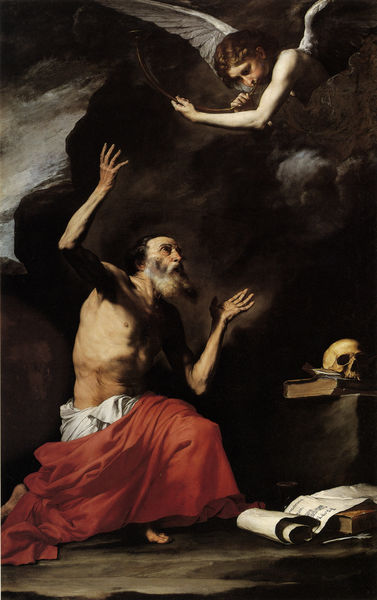
Titel: Der Heilige Hieronymus und der richtende Engel
Künstler: Jusepe de Ribera
Standort: Neapel
Institution: Museo di Capodimonte
Schlagwörter: berg, blätter, dunkel, feder, felsen, flügel, gestein, gewitter, haut, himmel, kopf, mann, nackt, schatten, weiß, wolken, braun, brust, finger, grau, hell, licht, schwarz, tisch, rot, tuch, wolke, alt, bart, arme, barock, bibel, falten, mensch, messer, schädel, stein, tod, tot, vollbart, gesten, hände, instrument, erde, natur, boden, gewand, höhle, engel, helldunkel, putte, schrift, bücher, papier, düster, alter mann, fels, angst, detail, finster, überwurf, faltenwurf, halbnackt, zehen, dünn, oben, vanitas, memento mori, alter, erschrecken, moses, buch, rippen, schriften, furcht, offenbarung, bedrohlich, beten, altar, rolle, pergament, totenkopf, jesus, hunger, kniend, vision, erscheinung, heiliger, schriftrolle, schriftstück, erleuchtung, posaune, totenschädel, brustkorb, erbarmen, blasen, göttlich, josef, verkündigung, mager, trompete, eremit, hieronymus, einsiedler, anges, verkündung, busse, caravaggio, hieronimus, epiphanie, bataille, greco, hyronimus, bestrafung, antonius, hironymus, kirchenlehrer, sáusschnitt, traume, z, mätthaus, antoinius